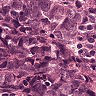
Metastatic tissue present: yes